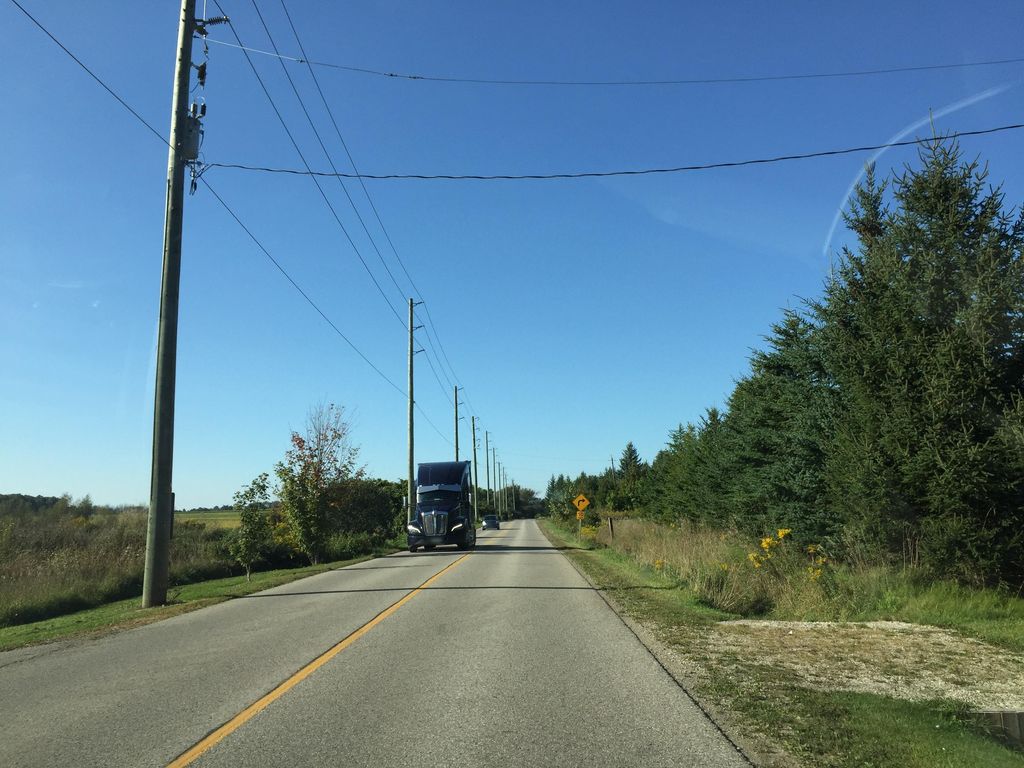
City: kitchener-waterloo